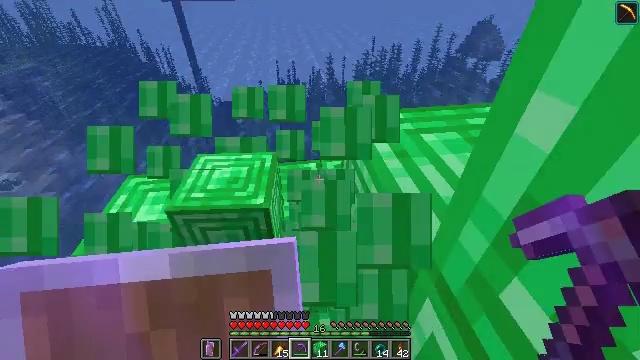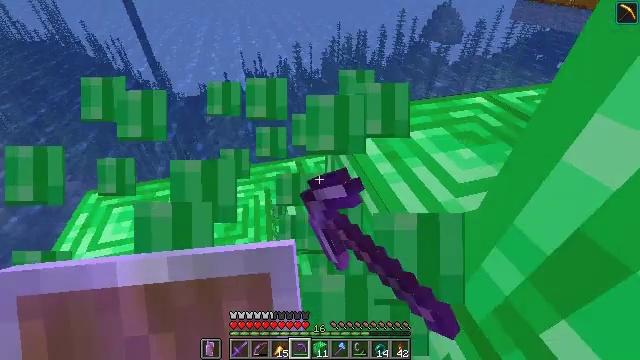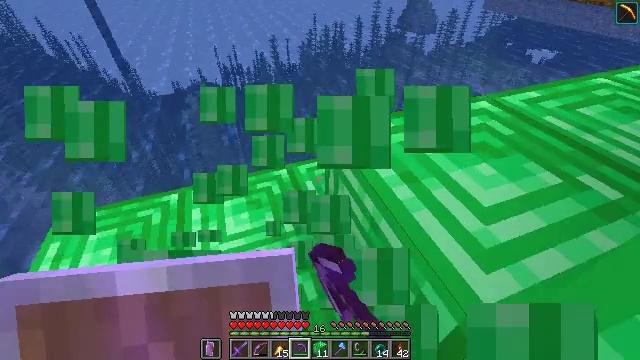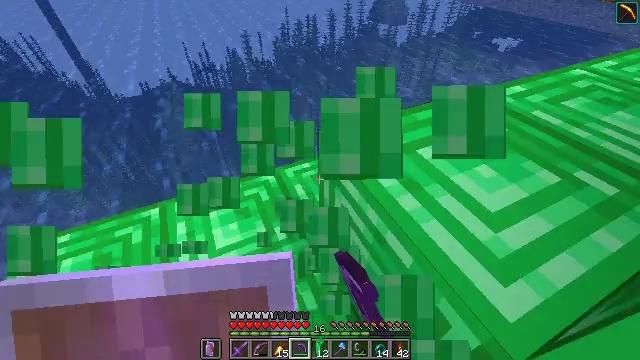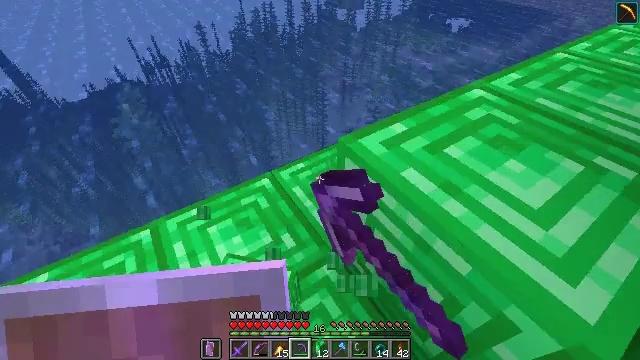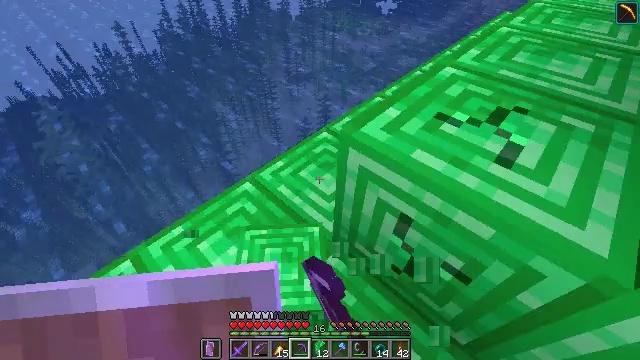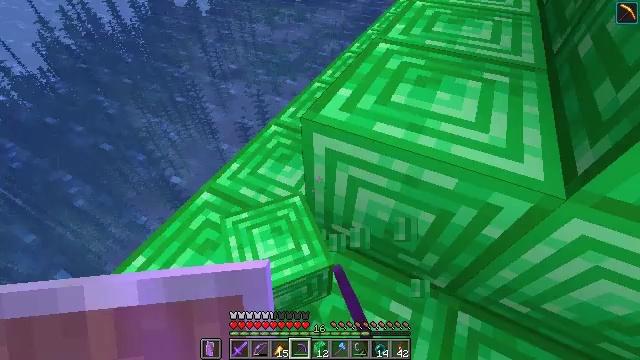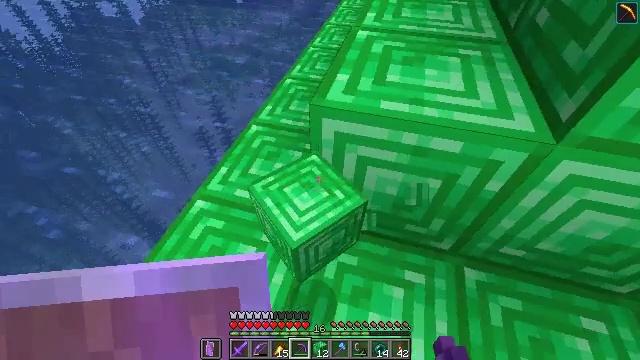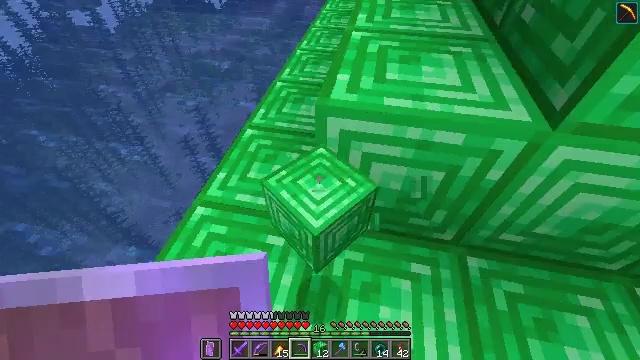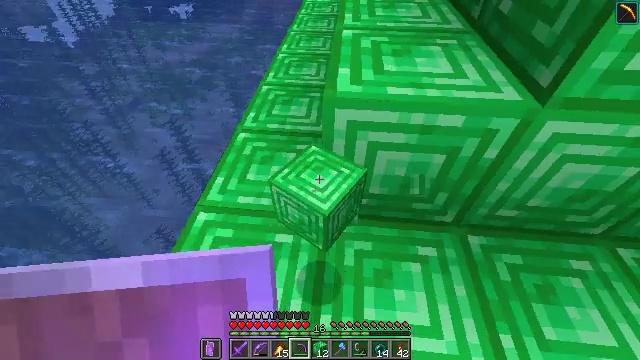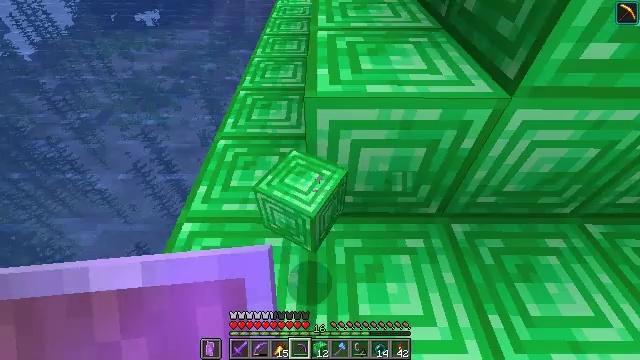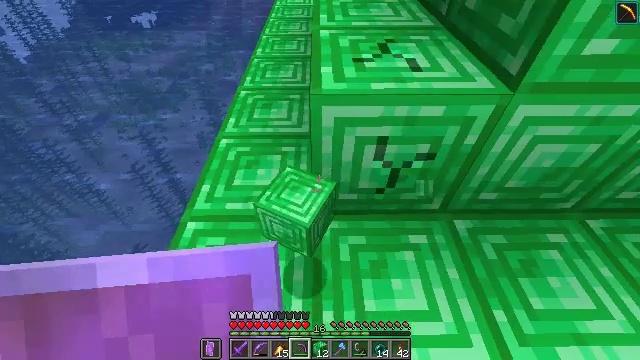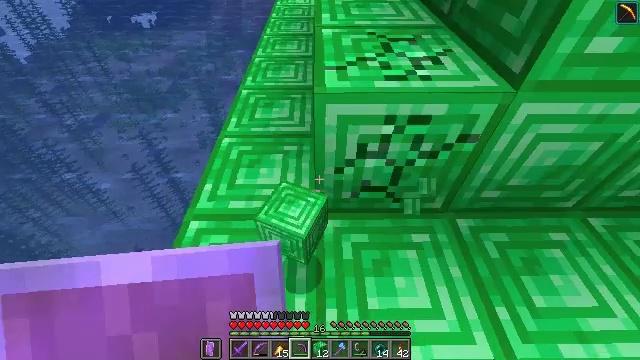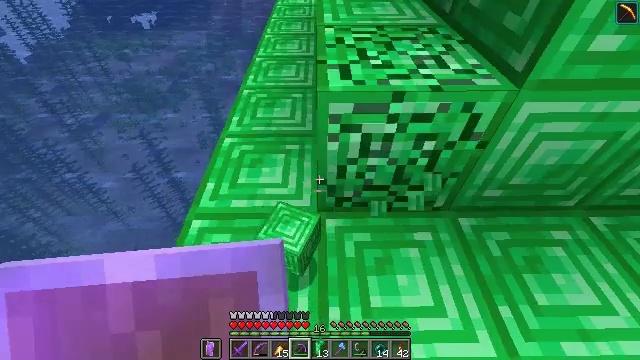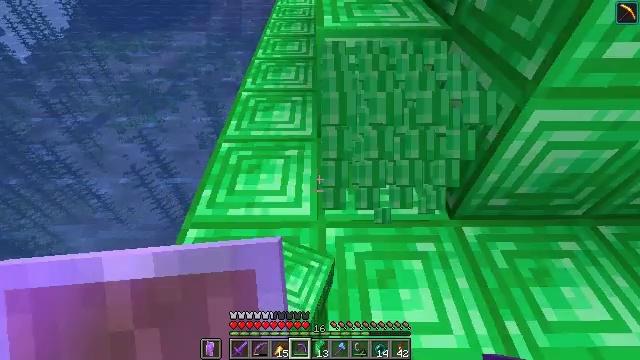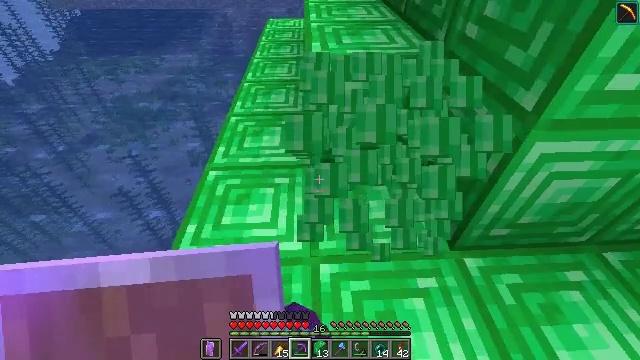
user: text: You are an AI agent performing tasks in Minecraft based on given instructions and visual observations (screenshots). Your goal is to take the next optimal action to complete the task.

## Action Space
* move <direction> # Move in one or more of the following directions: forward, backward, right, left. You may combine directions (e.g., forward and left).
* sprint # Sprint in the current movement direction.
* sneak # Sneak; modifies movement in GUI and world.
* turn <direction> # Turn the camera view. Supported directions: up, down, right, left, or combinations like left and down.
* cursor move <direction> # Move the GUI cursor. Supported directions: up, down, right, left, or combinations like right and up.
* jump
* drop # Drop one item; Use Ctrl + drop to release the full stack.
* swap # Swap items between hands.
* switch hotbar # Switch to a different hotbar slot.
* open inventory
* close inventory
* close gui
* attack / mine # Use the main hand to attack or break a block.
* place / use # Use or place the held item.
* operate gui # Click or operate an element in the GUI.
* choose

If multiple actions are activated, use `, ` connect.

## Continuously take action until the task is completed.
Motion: motion action
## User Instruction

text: Attack the emerald block with a tool.
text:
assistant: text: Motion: move forward and move left, turn right and down, attack / mine
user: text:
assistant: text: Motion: move forward and move left, turn right and down, attack / mine
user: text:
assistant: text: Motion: move left, turn right and down, attack / mine
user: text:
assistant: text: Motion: move left, turn right and down, attack / mine
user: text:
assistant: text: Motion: move left, turn right and down, attack / mine
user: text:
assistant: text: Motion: move left, turn right and down
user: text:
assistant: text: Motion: move left, turn right
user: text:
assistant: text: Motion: turn right
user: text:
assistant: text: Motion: turn right
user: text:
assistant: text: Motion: turn right
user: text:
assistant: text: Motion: attack / mine
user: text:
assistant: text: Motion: attack / mine
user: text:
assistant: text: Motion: attack / mine
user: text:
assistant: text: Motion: move forward, attack / mine
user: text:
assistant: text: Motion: move forward, turn right and up, attack / mine
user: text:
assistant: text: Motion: move forward, turn right and up, attack / mine
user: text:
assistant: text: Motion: move forward, turn up, attack / mine
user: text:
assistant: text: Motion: move forward, attack / mine
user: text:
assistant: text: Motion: move forward, attack / mine
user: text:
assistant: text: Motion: move forward, attack / mine
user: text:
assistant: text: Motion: attack / mine
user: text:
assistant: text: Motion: attack / mine
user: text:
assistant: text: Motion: attack / mine
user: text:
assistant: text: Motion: move forward, attack / mine
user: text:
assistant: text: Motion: move forward, attack / mine
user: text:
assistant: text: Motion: move forward, attack / mine
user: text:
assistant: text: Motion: move forward, attack / mine
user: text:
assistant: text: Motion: move forward, attack / mine
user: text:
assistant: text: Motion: move forward, attack / mine
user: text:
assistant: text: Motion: attack / mine